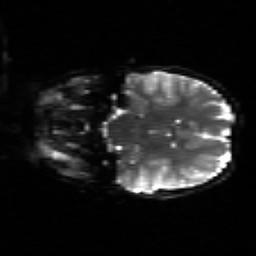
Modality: sbref
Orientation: coronal
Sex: female
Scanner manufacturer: siemens
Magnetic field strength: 3 T
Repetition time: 5 s
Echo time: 0.071 s